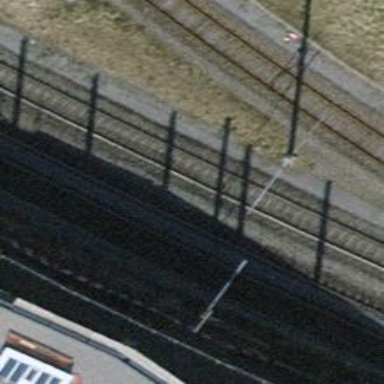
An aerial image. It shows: Single railway track with electrification through contact line.